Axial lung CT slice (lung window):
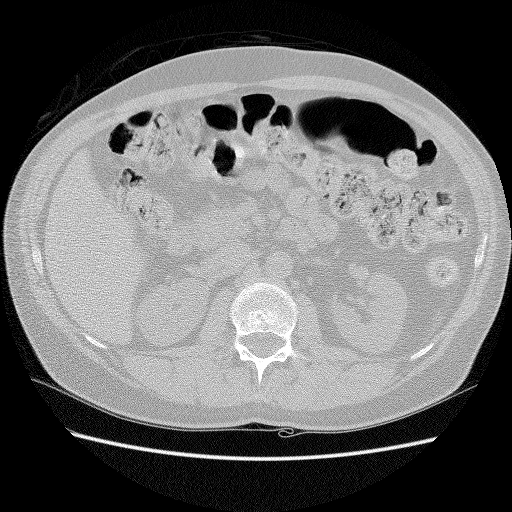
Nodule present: no